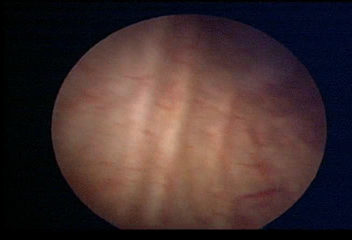
Modality: WLC
Class: Normal mucosa
Bladder cancer association: No